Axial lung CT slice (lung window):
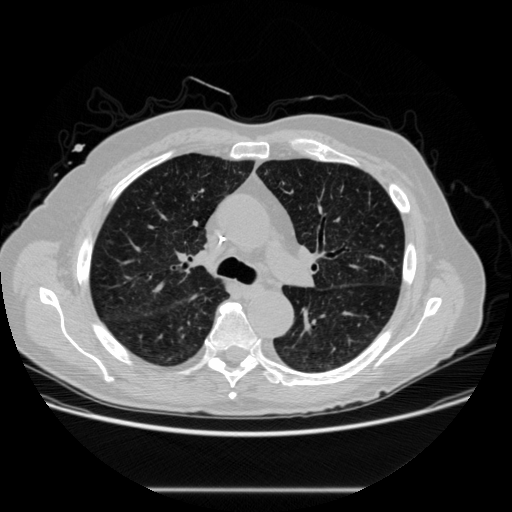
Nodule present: no